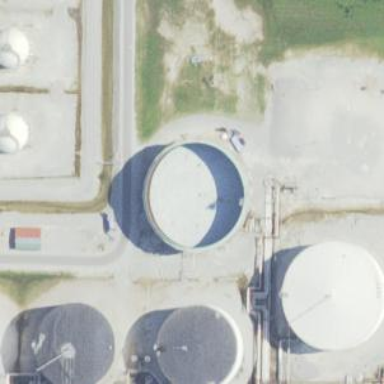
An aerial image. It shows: Storage tank which is man-made.